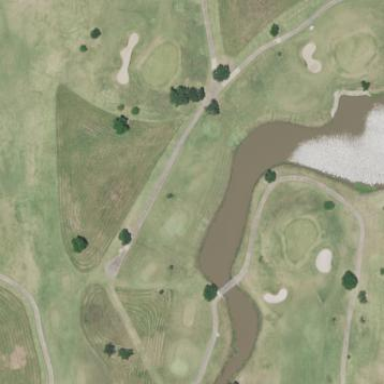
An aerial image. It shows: Golf hole on leisure land golf course.